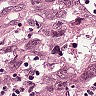
Metastatic tissue present: yes